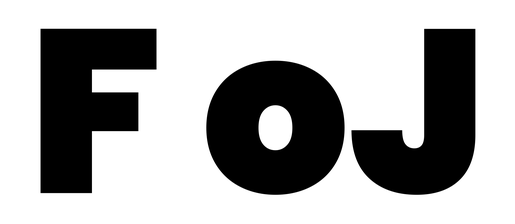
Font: Poppins-Black